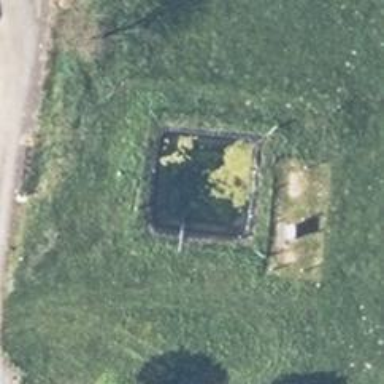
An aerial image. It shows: Emergency fire water pond.